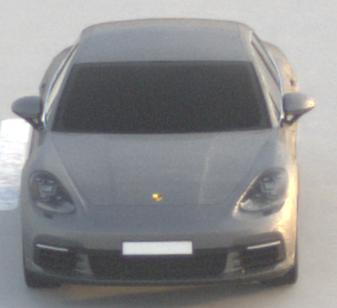
Make: Porsche
Model: Panamera
Detailed model: Panamera (971)
Model produced from: 2016/11
Model produced until: 2018/08
Doors: 5
Color: gray
Road condition: dry road
Daytime: sunrise or sunset
Contrast: low contrast